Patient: sex F, age 76
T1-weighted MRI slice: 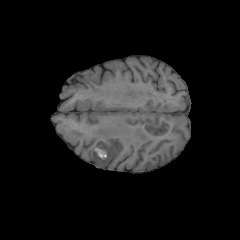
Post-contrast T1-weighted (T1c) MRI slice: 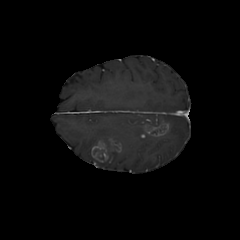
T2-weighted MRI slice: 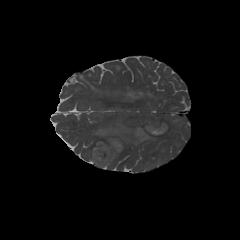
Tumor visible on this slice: yes
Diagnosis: Glioblastoma, IDH-wildtype
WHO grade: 4